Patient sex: M
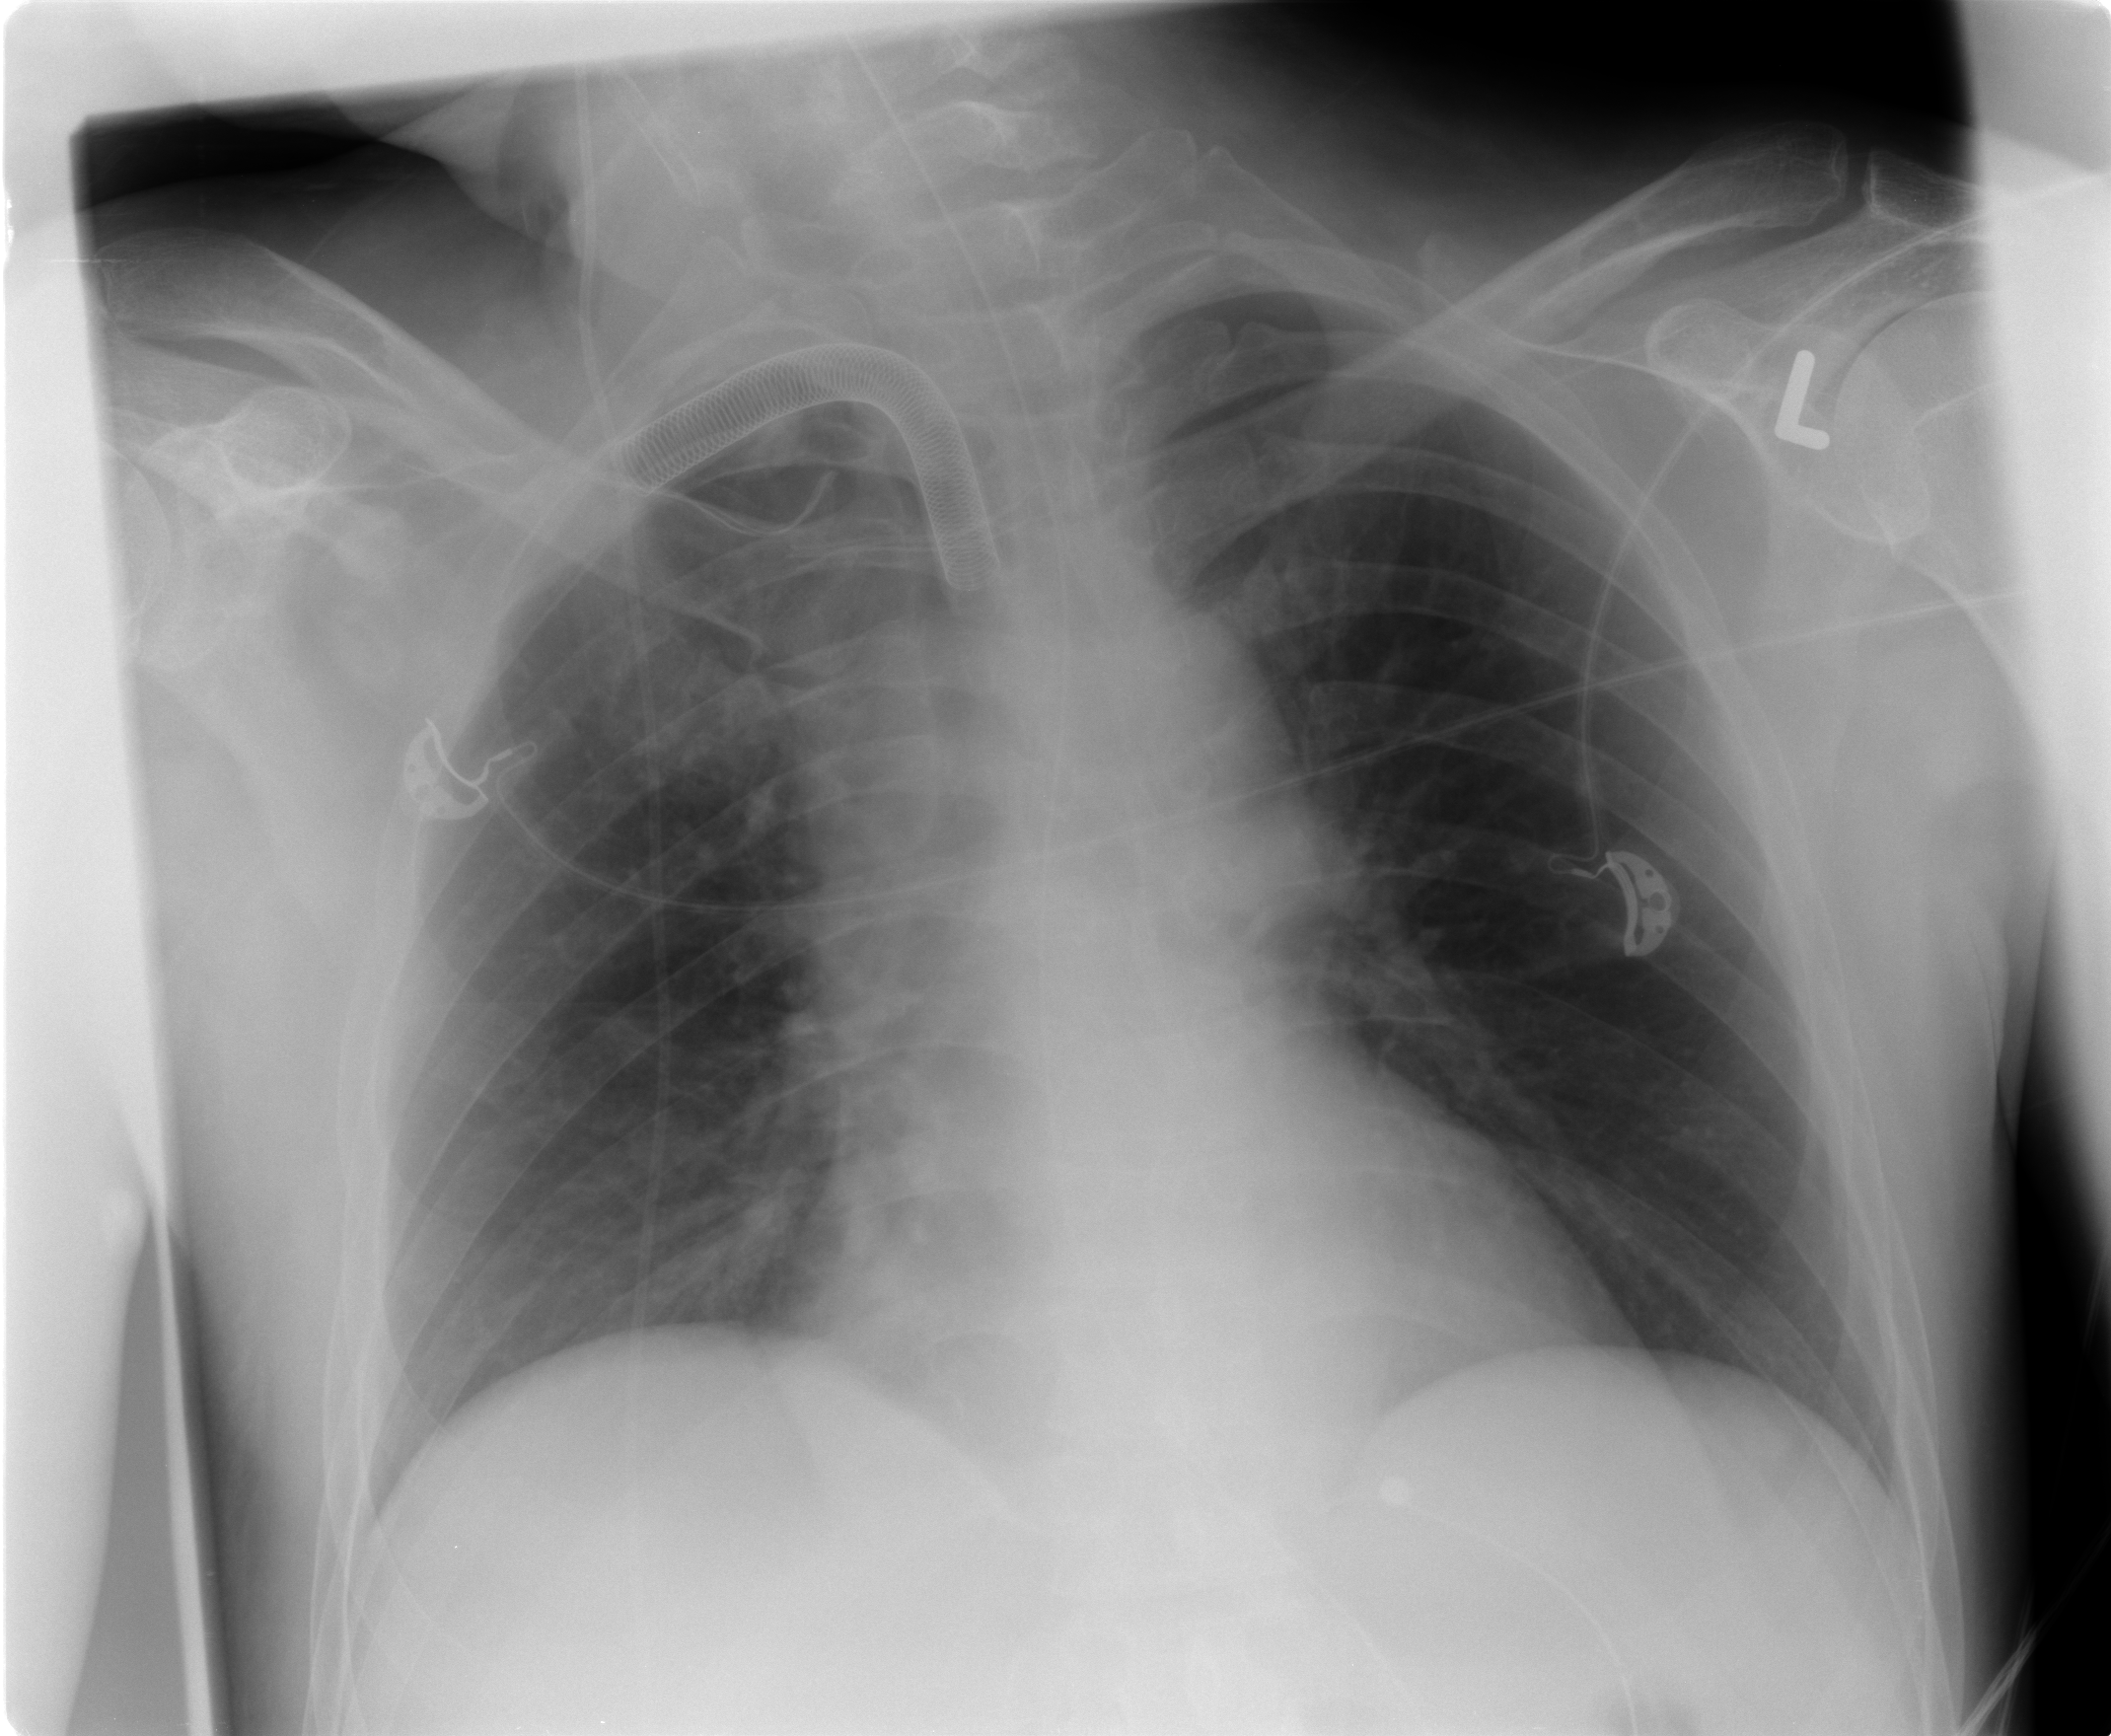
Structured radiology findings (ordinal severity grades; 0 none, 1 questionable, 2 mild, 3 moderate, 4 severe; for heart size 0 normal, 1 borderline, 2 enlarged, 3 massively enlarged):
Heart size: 0
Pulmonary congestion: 0
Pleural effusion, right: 0
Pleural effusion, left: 0
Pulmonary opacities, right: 0
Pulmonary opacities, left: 0
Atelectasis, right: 1
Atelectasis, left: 0